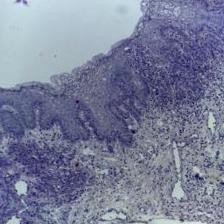
Diagnosis: OSCC